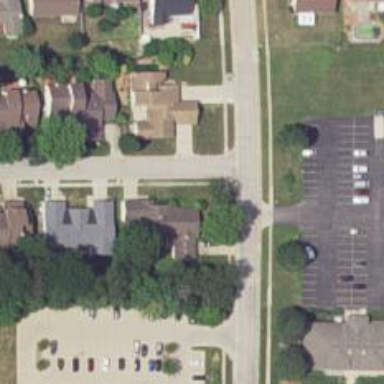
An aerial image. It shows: Residential road with asphalt surface. There is sidewalk on the left side.